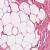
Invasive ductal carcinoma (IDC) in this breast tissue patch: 0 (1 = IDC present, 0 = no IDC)